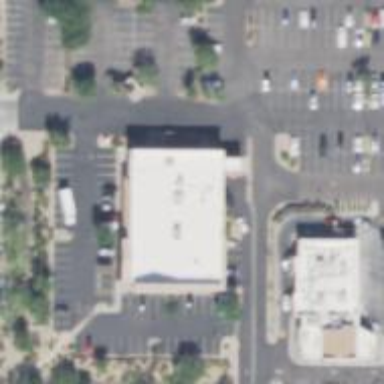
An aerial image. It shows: Pharmacy providing healthcare services.